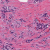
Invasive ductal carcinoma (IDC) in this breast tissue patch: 1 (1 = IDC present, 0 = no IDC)